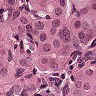
Metastatic tissue present: yes